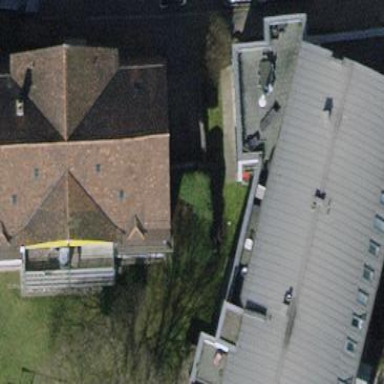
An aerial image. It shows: Unique round shape roof of apartment building.